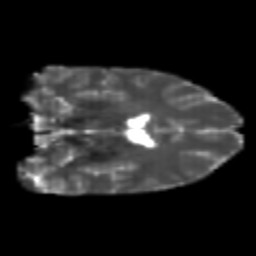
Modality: T2w
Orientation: coronal
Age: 20
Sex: female
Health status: healthy
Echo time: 0.074 s